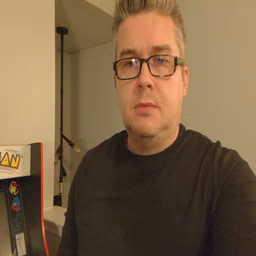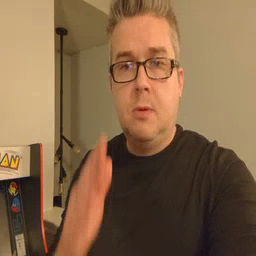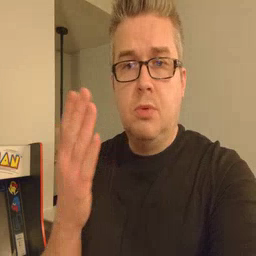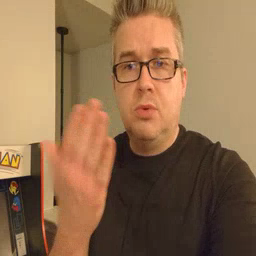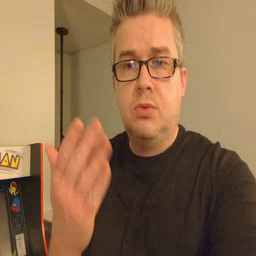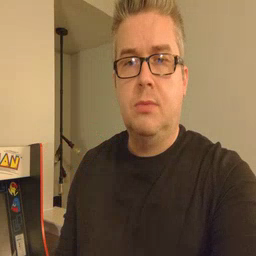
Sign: book